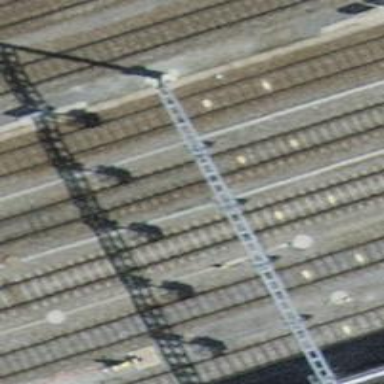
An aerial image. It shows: Railway signal.